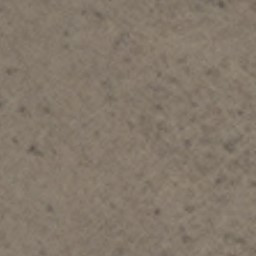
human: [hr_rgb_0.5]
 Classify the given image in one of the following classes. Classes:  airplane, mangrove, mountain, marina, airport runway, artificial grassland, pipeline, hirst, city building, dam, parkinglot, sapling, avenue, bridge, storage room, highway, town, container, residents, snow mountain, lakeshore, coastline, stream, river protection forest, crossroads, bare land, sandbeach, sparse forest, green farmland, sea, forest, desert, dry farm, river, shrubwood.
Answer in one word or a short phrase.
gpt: bare land